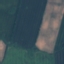
Land use / land cover class: AnnualCrop